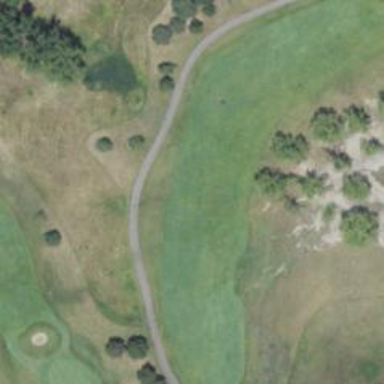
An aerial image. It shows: Service road designated as golf cart path.